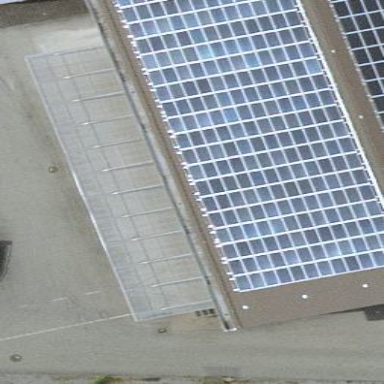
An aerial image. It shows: View of roof of building.